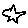
Label: star